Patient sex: M
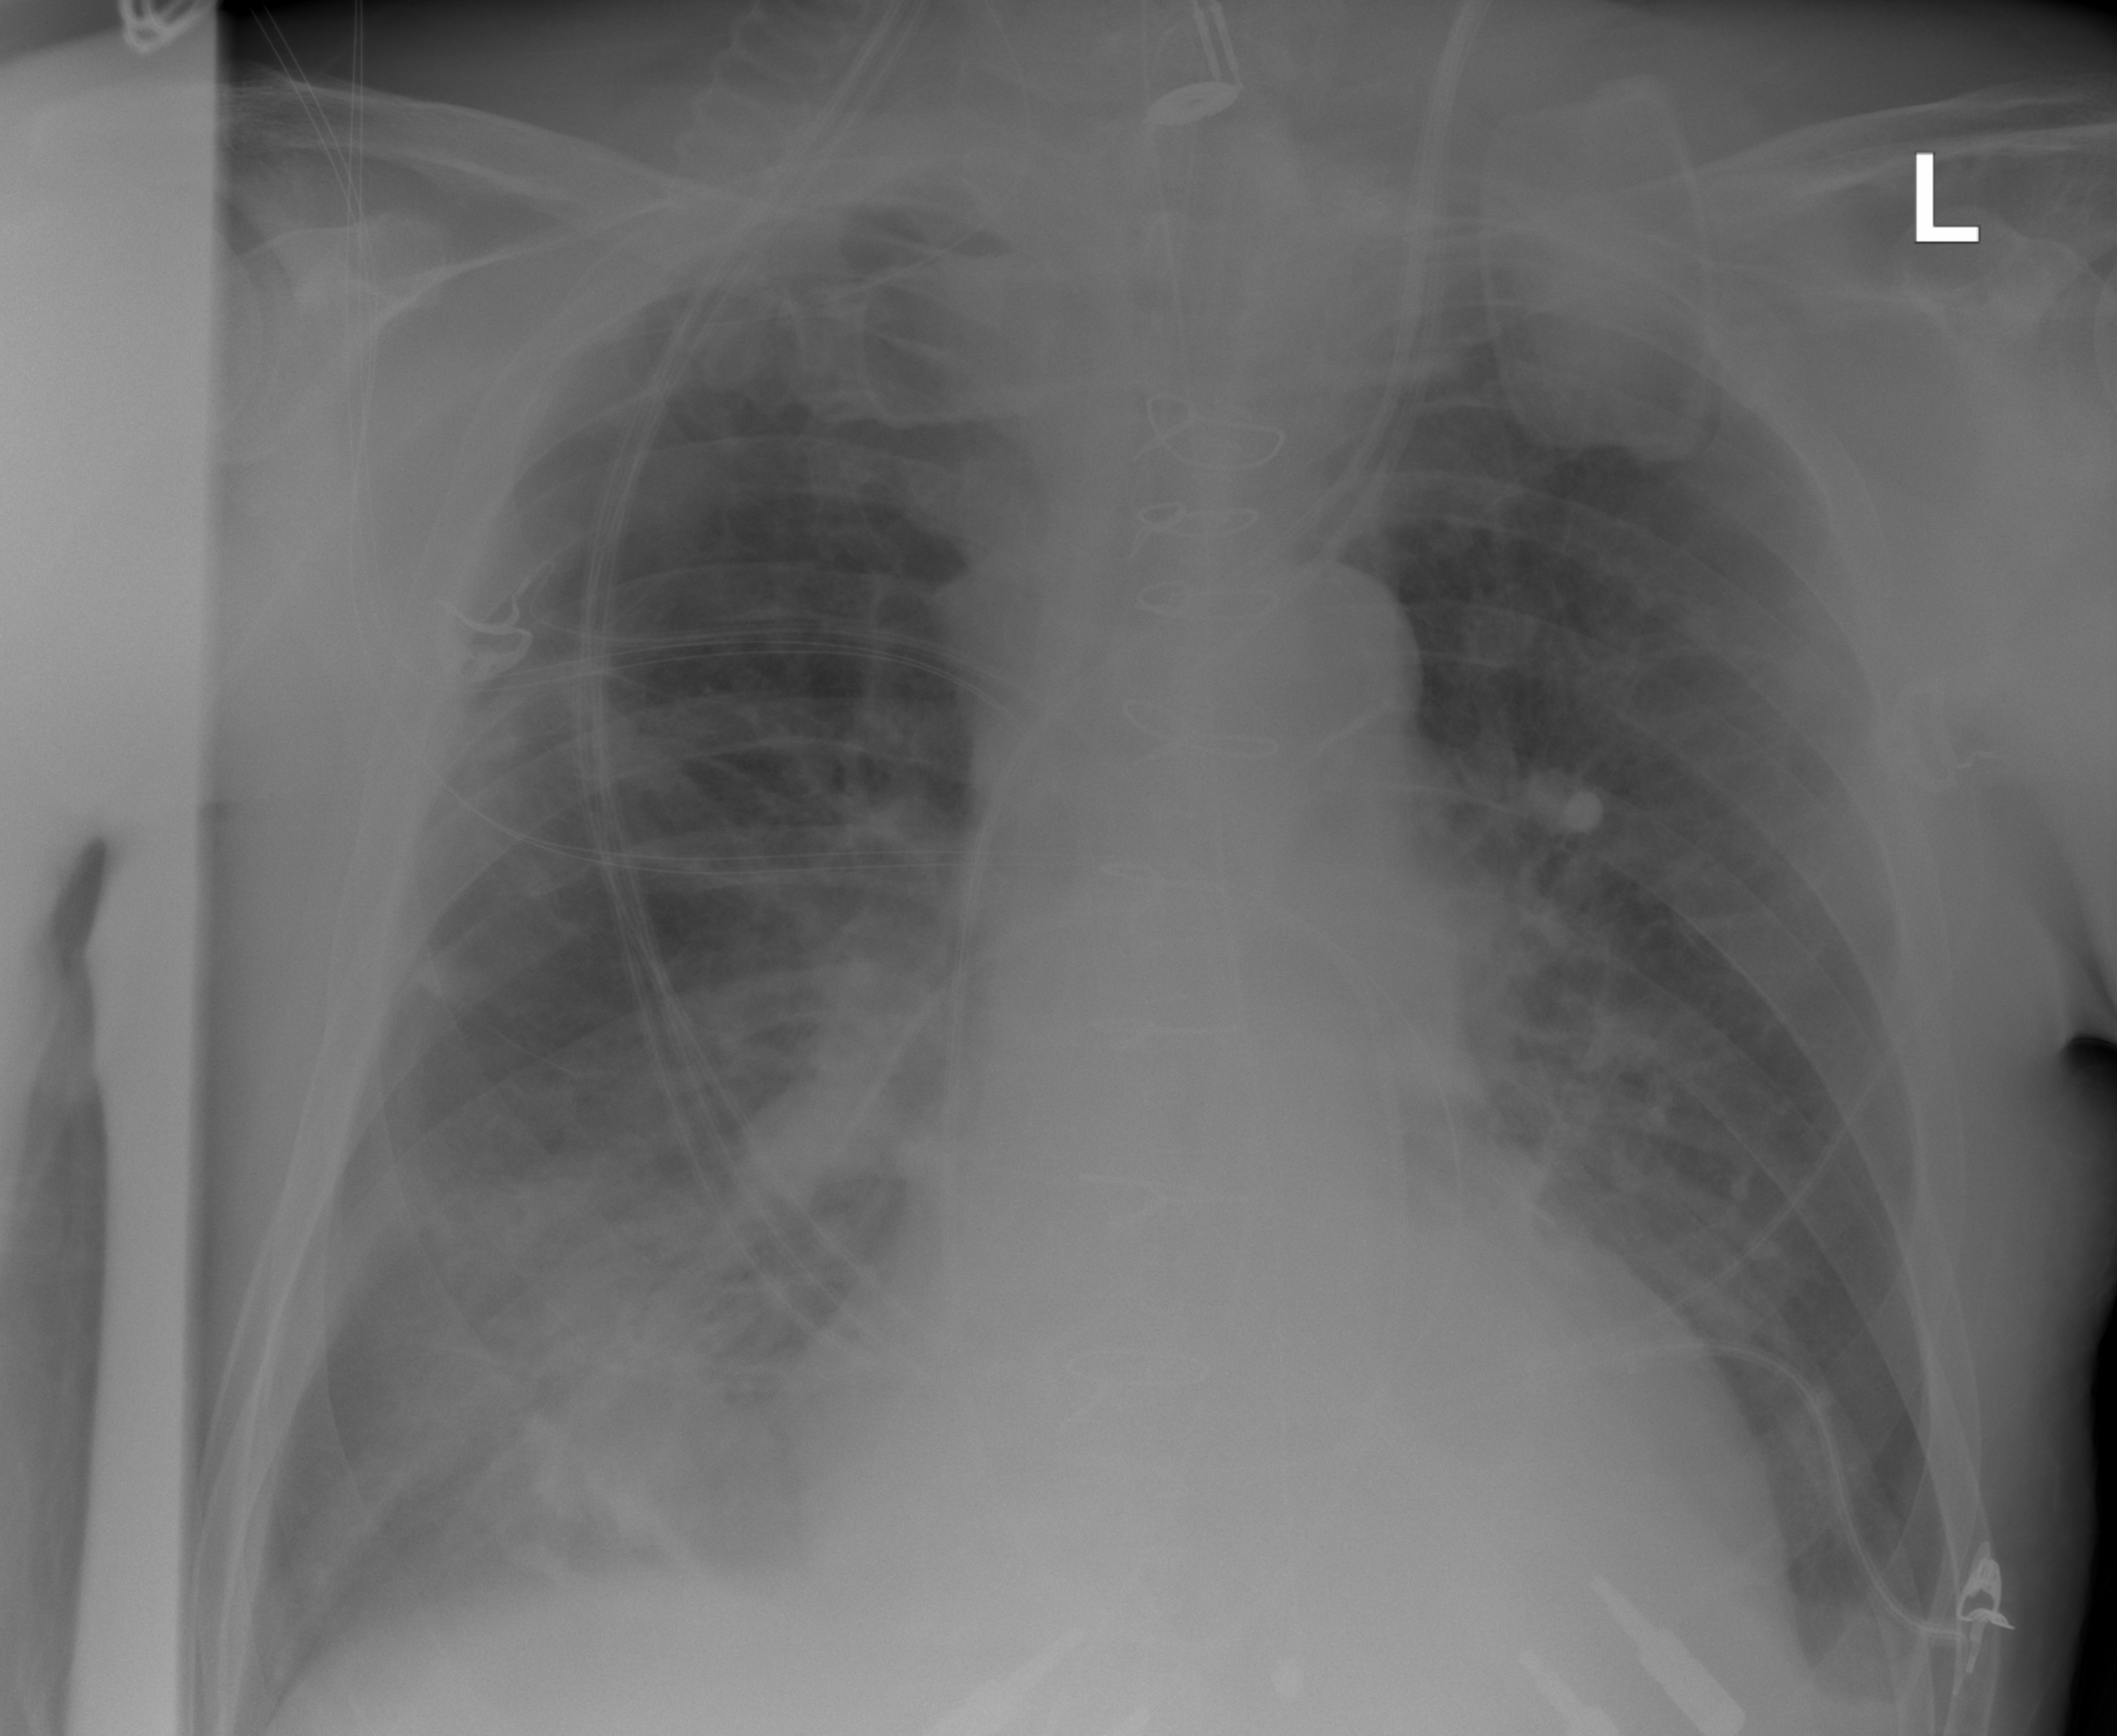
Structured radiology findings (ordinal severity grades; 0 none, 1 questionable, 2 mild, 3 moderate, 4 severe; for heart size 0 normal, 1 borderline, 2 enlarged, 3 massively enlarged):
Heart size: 2
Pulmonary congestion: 2
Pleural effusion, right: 2
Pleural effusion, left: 2
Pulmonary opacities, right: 2
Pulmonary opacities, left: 0
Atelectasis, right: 2
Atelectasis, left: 2